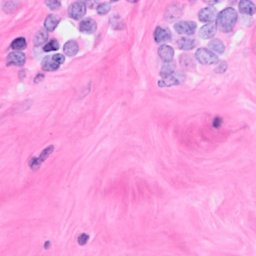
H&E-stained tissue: Breast